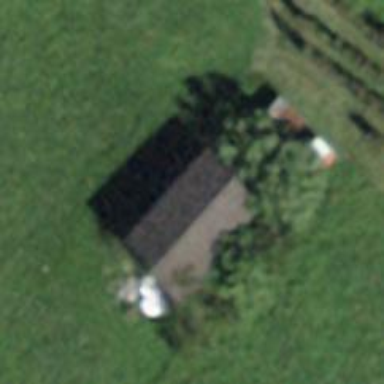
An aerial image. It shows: Cabin.